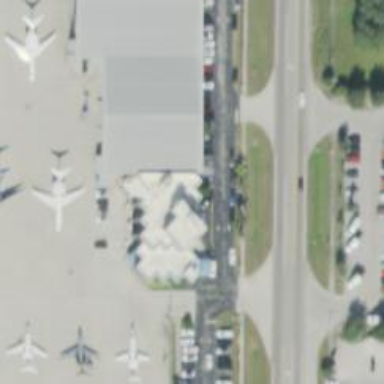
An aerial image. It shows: Car rental facility.